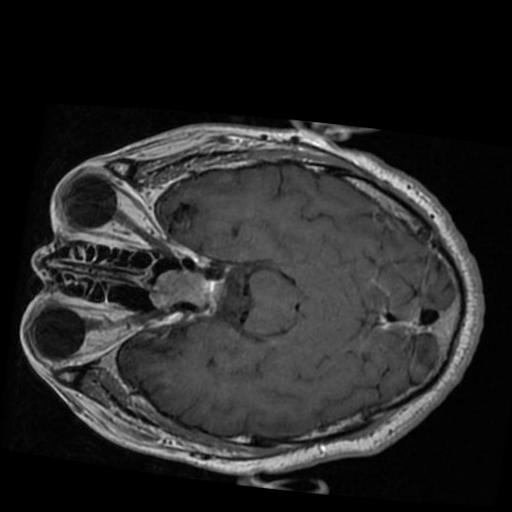
Label: brain_tumor